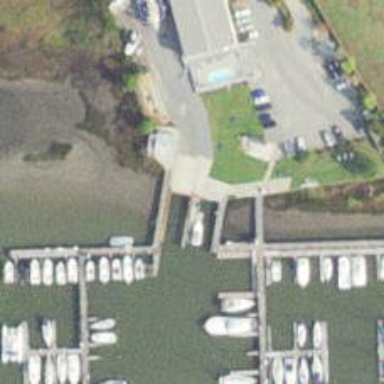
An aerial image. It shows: Slipway on leisure land.